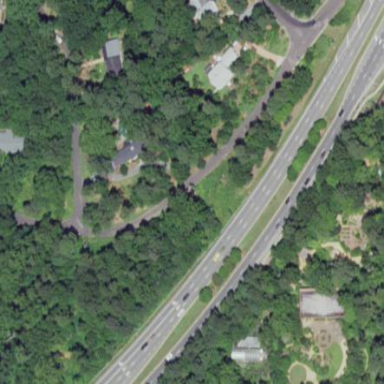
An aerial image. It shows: Area with asphalt surface designated for trunk highway.